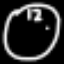
Label: clock